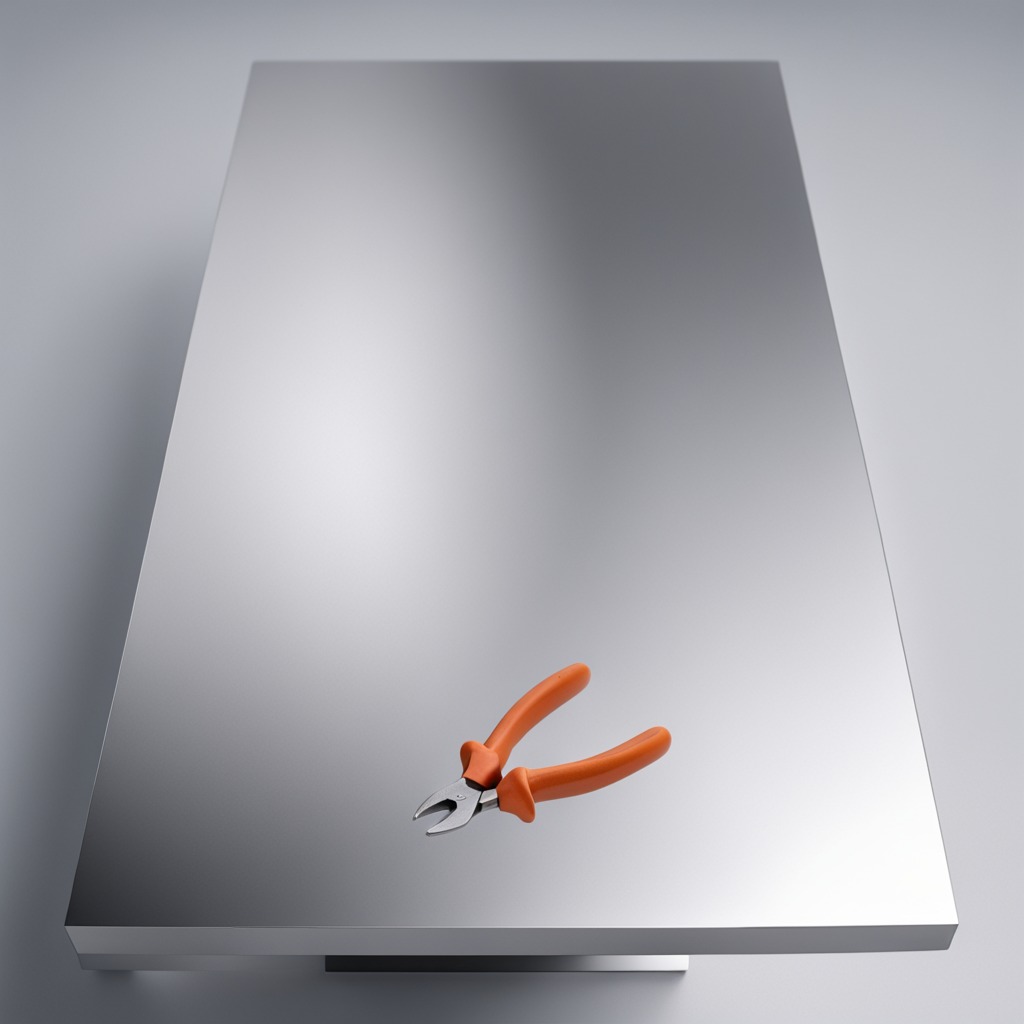
A plier is lying on a stainless steel table in a high-end prototyping lab.